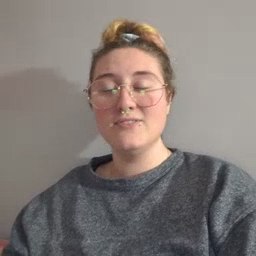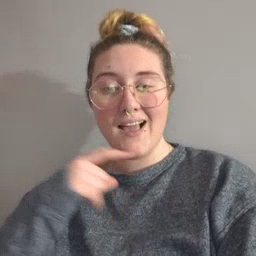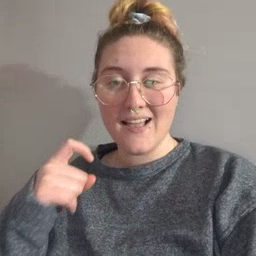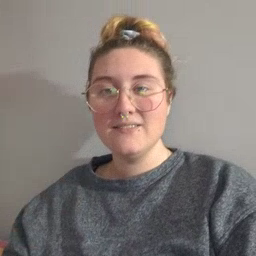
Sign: dry